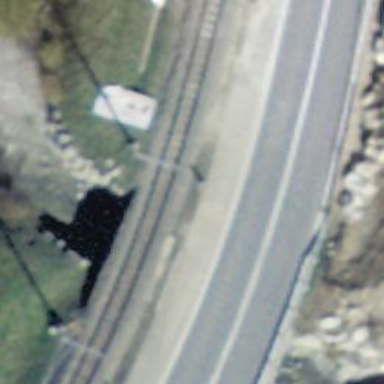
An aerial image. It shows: Narrow-gauge railway bridge with electrified contact line for single track.